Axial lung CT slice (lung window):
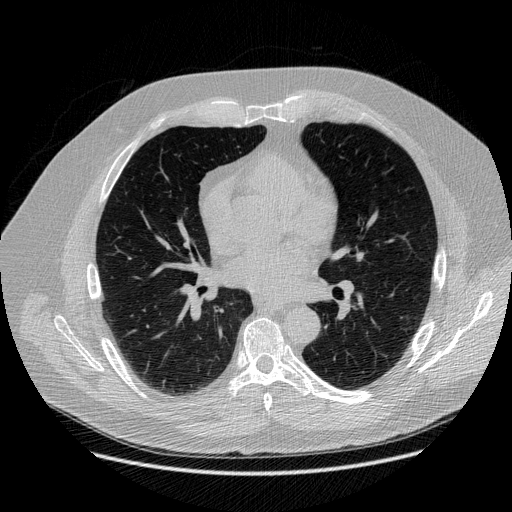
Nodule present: no